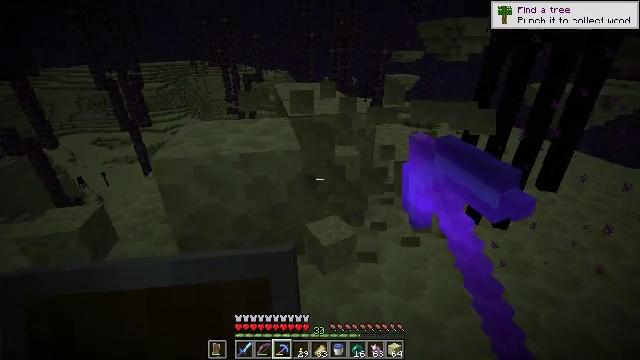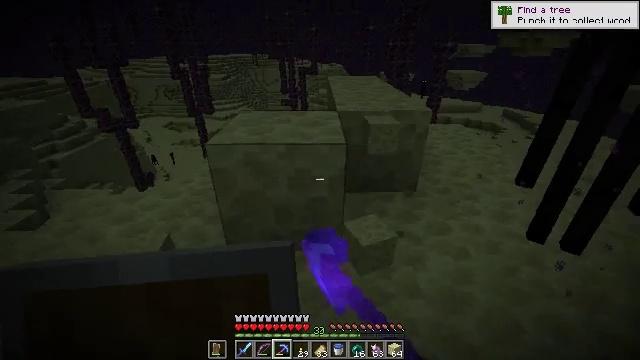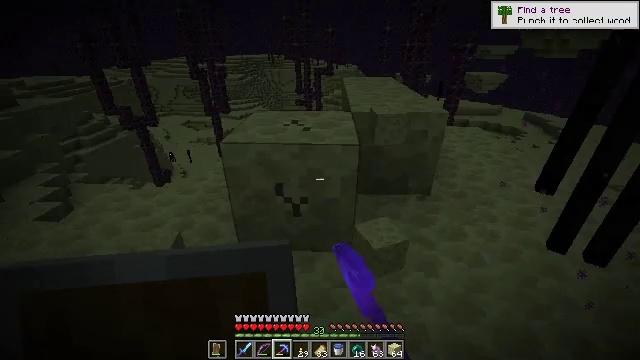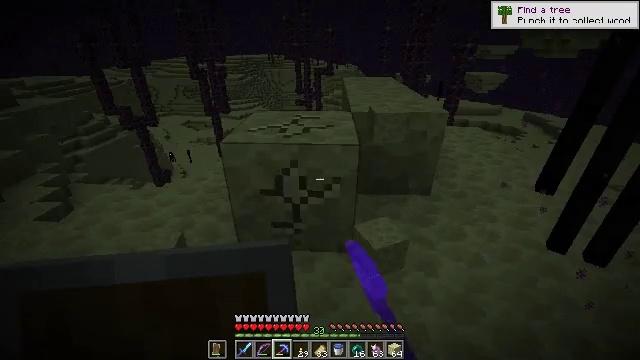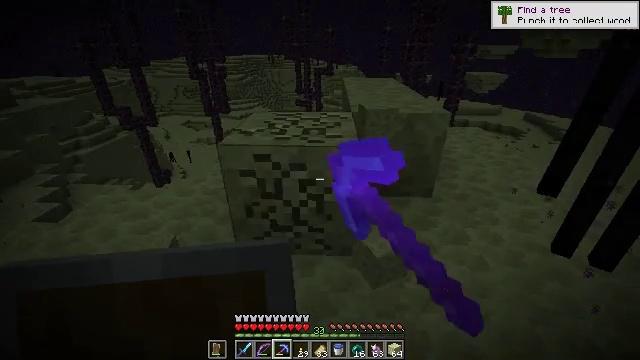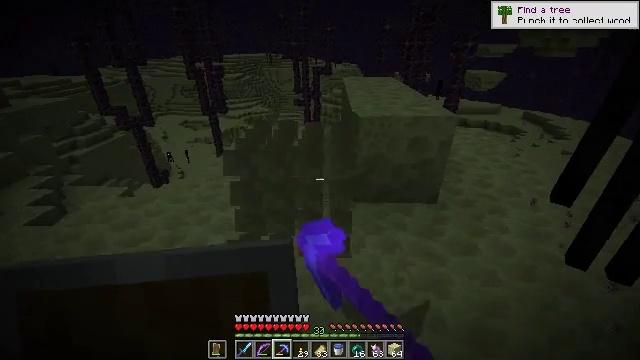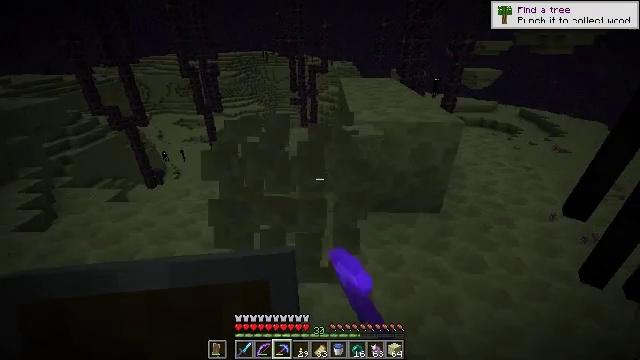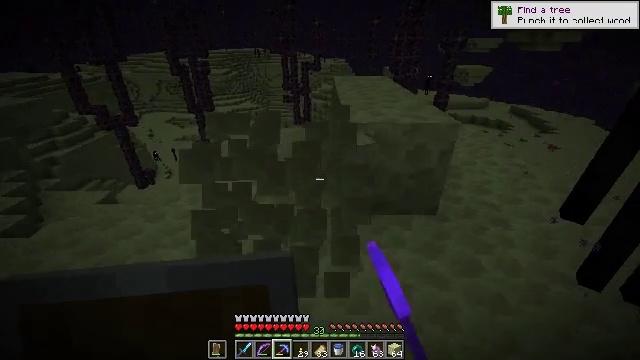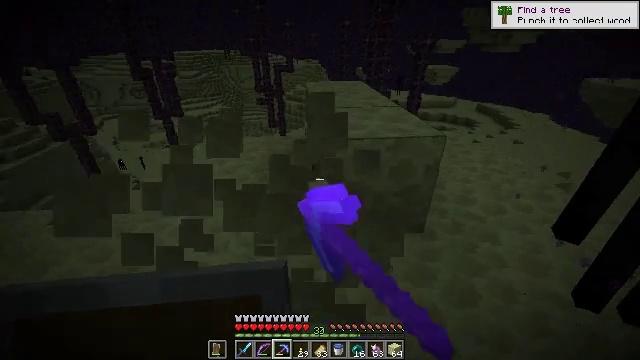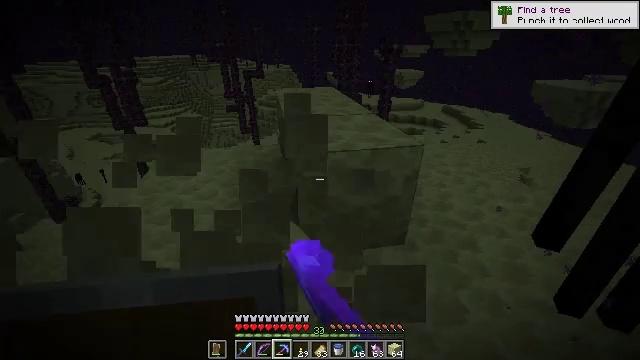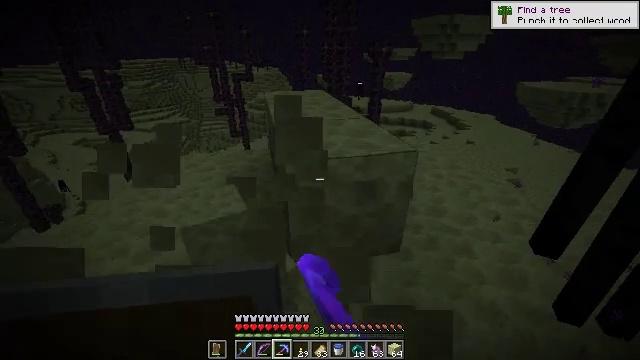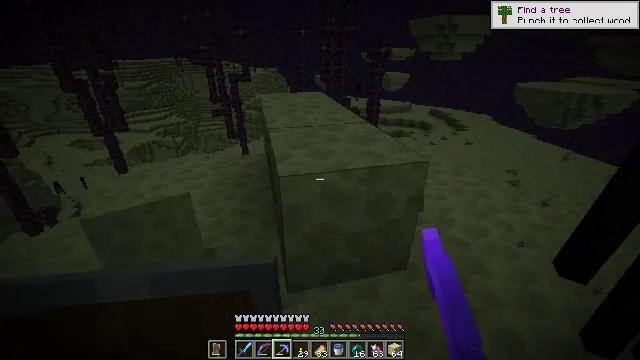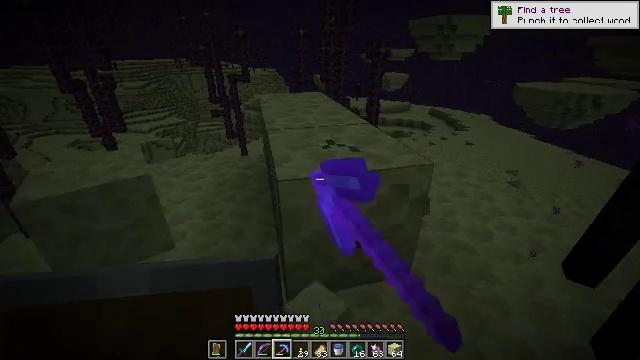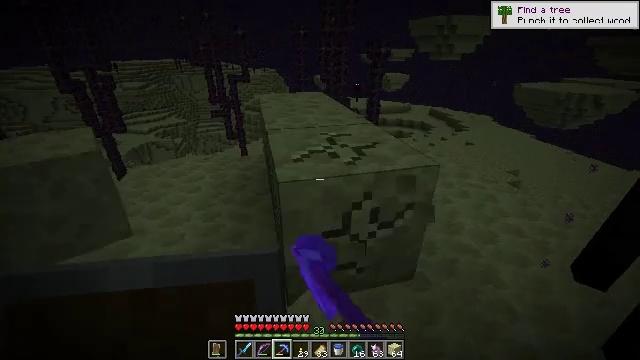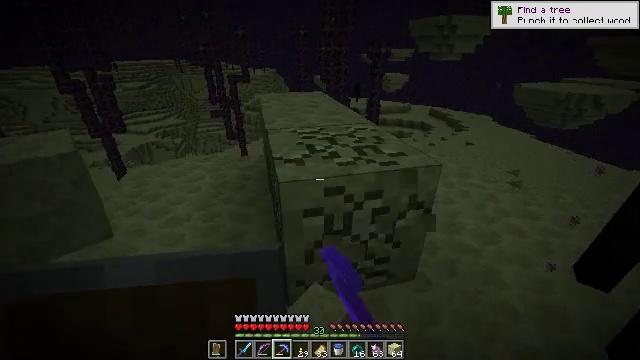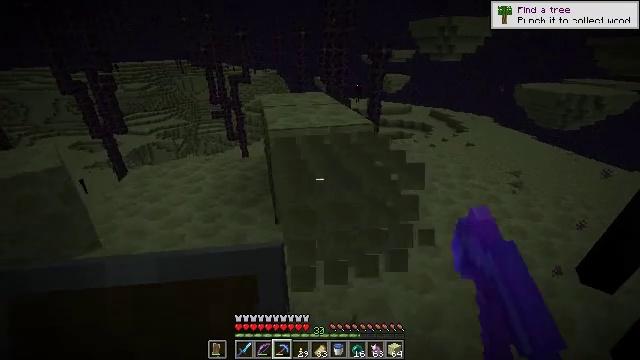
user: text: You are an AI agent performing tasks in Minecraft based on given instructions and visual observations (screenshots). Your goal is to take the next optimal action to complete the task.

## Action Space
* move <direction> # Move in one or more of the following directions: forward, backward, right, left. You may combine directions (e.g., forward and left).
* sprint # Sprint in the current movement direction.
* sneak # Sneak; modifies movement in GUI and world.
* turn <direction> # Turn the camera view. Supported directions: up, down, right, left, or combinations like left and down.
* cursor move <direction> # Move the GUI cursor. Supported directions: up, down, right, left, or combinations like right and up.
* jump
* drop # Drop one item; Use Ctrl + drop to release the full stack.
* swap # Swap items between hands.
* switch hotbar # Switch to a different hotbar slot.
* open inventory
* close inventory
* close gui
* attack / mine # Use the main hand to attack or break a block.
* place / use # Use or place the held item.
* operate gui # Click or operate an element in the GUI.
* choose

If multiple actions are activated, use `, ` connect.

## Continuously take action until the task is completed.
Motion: motion action
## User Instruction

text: Mine the end stone in the End dimension.
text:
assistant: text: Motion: turn left and down, attack / mine
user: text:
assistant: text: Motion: turn left, attack / mine
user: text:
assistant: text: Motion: attack / mine
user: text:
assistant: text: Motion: move forward, attack / mine
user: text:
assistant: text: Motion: move forward, attack / mine
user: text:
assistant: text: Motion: move forward, attack / mine
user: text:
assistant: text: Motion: move forward, turn right, attack / mine
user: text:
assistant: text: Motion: move forward, turn right, attack / mine
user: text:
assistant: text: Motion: move forward, turn right, attack / mine
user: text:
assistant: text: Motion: move forward, turn right, attack / mine
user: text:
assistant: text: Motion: attack / mine
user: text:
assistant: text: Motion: attack / mine
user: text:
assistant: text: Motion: attack / mine
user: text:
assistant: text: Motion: attack / mine
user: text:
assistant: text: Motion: attack / mine
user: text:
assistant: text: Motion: move forward, turn left, attack / mine
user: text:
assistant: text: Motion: move forward, turn left, attack / mine
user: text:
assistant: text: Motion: move forward, turn left, attack / mine
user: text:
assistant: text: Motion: move forward, attack / mine
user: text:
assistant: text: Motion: move forward, attack / mine
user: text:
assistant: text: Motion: move forward, attack / mine
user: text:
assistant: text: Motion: move forward, turn right and down, attack / mine
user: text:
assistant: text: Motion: turn right, attack / mine
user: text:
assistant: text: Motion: turn right, attack / mine
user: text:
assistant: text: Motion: attack / mine
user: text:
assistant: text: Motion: attack / mine
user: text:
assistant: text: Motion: attack / mine
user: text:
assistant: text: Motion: move forward, attack / mine
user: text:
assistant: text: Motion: move forward, attack / mine
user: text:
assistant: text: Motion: move forward and move right, attack / mine